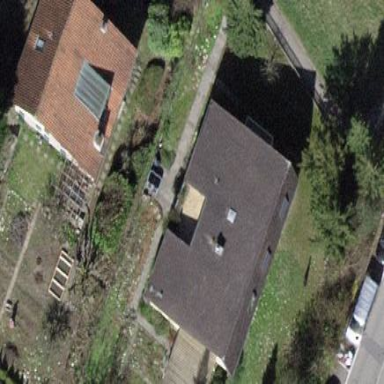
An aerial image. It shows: Residential building.